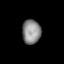
Tissue: lung
Cell type: Endothelial cells
Senescence score: 0.5811
Nuclear area (px): 443
Mean DAPI intensity: 138.772